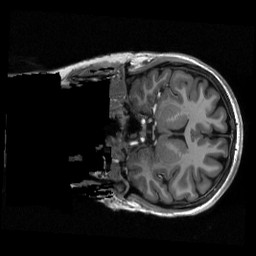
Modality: T1w
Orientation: coronal
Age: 24
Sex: female
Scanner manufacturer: siemens
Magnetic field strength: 3 T
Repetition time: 2.3 s
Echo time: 0.00298 s